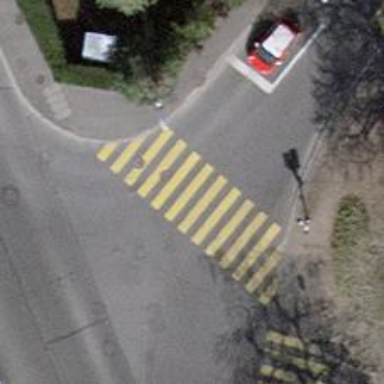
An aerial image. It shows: Crossing with traffic signals. It is zebra crossing.